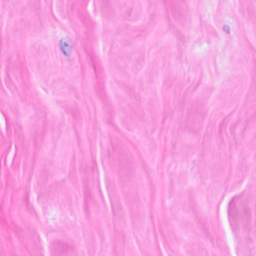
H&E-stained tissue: Breast